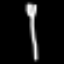
Label: fork